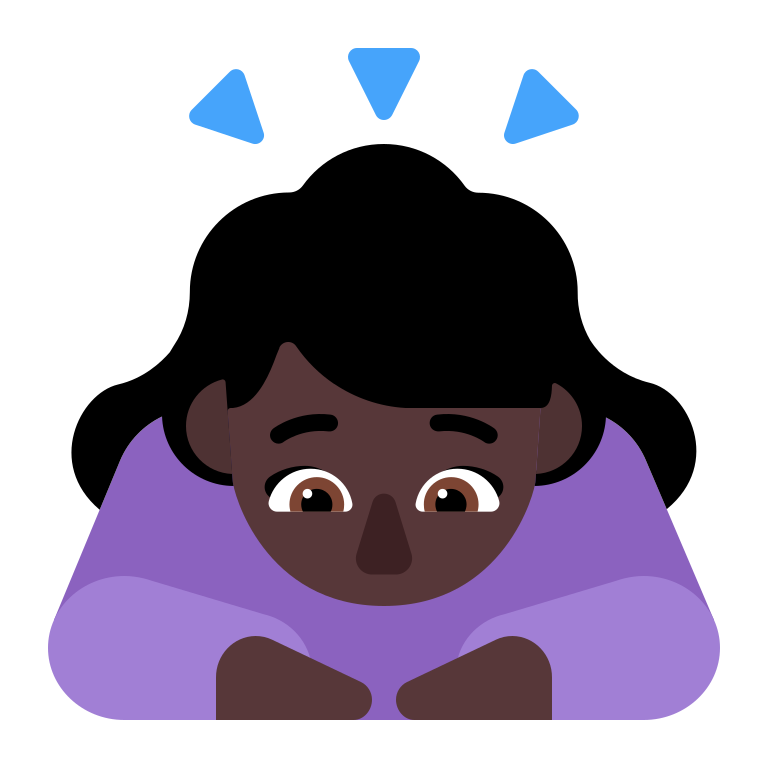
woman bowing flat dark